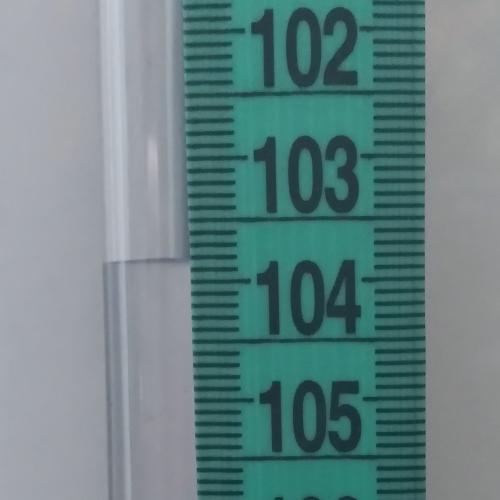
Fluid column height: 103.8 cm